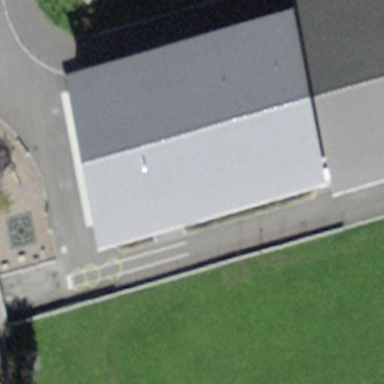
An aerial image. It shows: Building.